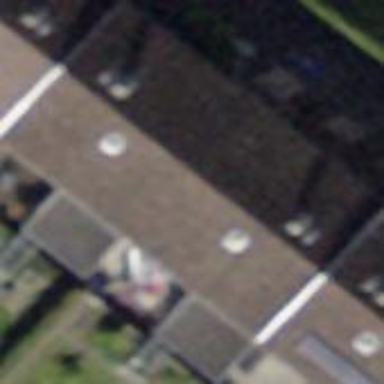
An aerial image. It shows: Terrace building.